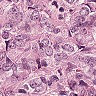
Metastatic tissue present: yes